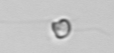
Label: flagellate